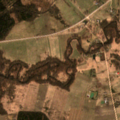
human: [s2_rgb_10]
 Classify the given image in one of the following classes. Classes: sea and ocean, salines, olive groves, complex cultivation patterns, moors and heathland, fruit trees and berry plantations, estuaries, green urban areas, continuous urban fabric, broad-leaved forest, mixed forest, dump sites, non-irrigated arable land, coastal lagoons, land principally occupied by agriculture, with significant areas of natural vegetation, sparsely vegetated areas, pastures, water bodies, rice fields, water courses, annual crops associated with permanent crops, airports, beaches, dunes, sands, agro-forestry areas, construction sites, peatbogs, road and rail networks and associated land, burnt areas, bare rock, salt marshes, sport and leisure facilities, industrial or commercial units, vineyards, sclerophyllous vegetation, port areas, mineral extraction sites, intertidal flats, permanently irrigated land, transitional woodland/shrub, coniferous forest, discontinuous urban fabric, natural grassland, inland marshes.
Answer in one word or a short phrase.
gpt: non-irrigated arable land, pastures, complex cultivation patterns, land principally occupied by agriculture, with significant areas of natural vegetation, broad-leaved forest, mixed forest